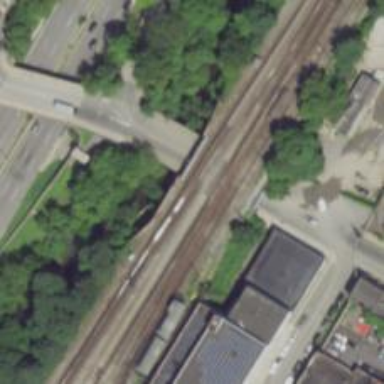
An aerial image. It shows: Electrified railway with rail tracks.